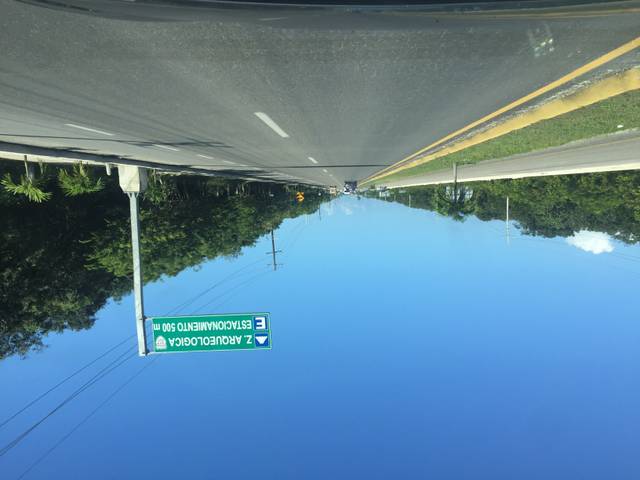
Region: Mexico
Coordinates: 20.217, -87.444